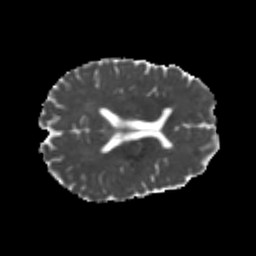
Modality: MD
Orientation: axial
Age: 22
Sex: male
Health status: healthy
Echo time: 0.074 s